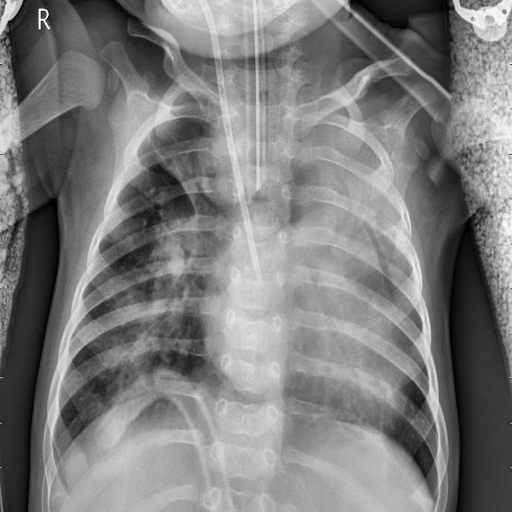
Finding: PNEUMONIA